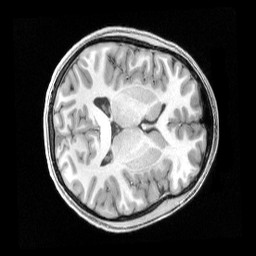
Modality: T1w
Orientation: axial
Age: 22
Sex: female
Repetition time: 2.4 s
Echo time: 0.00222 s